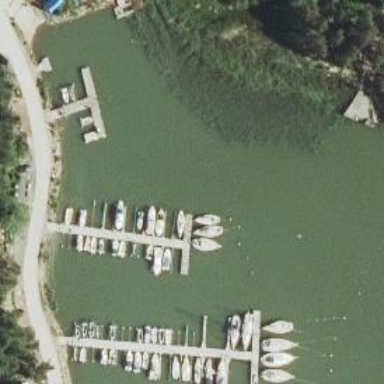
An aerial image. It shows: Pier with mooring facilities.